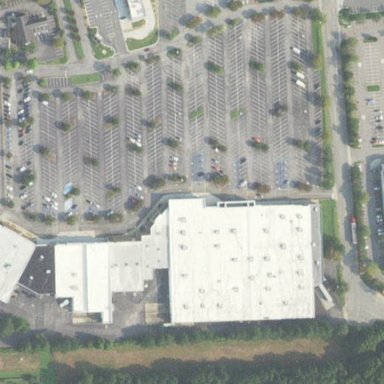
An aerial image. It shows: Commercial building.